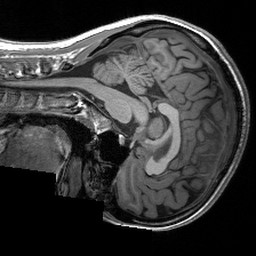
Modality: T1w
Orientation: sagittal
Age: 23
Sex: female
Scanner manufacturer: siemens
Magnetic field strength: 3 T
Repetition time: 2.3 s
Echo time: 0.00233 s